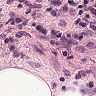
Metastatic tissue present: yes